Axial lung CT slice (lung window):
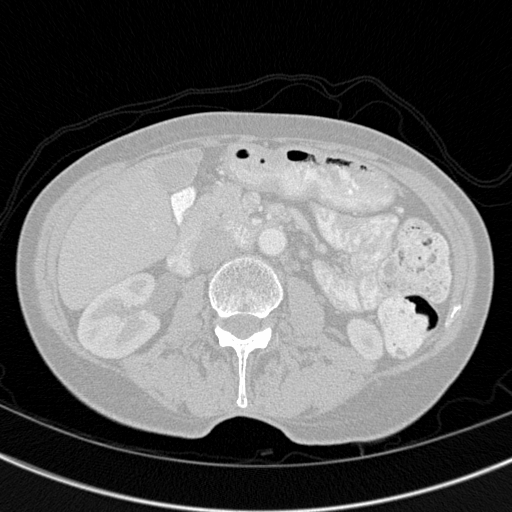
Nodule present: no